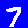
Digit: 7